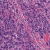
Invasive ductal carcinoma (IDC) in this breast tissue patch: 1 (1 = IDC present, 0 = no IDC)